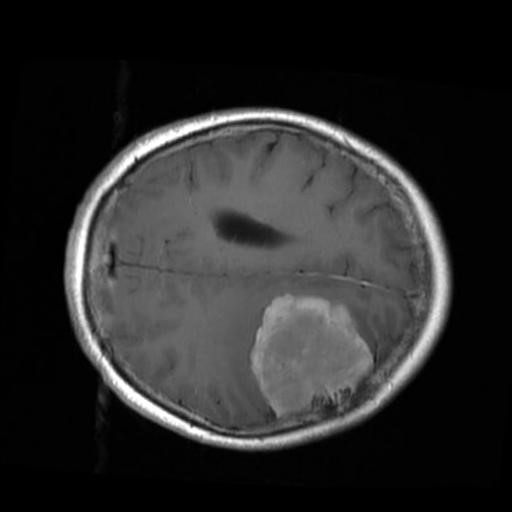
Label: brain_menin